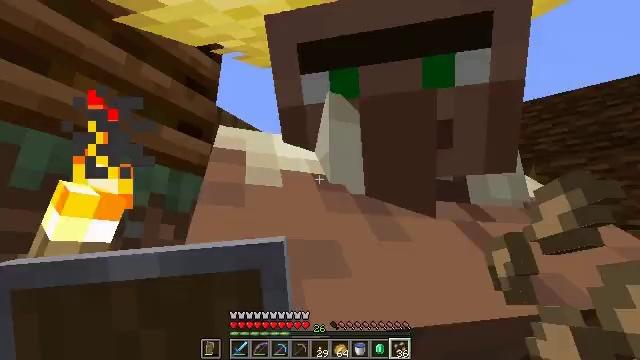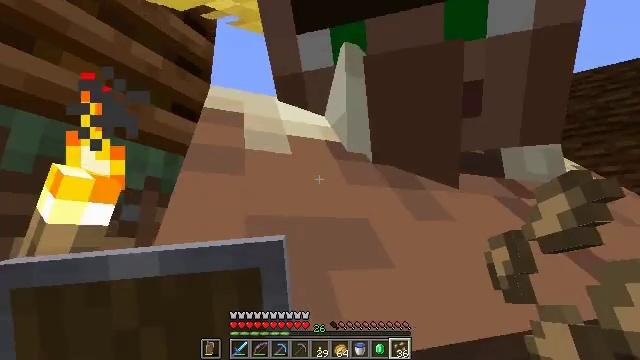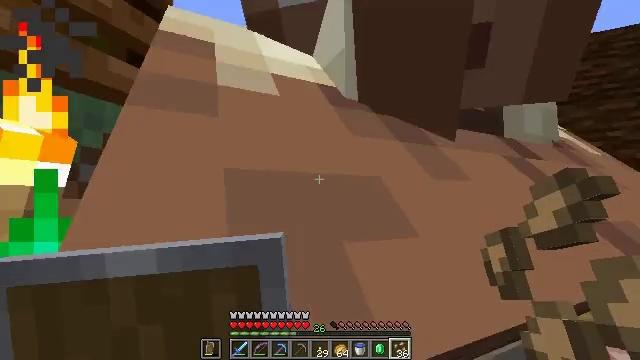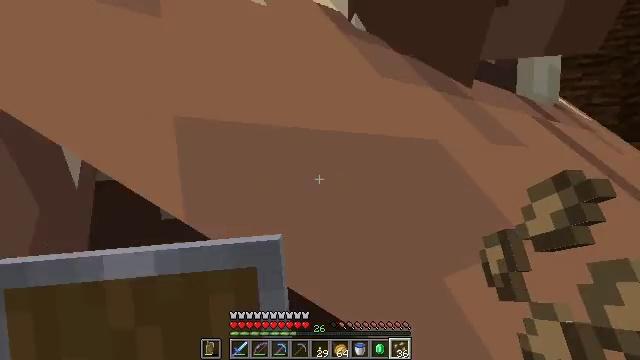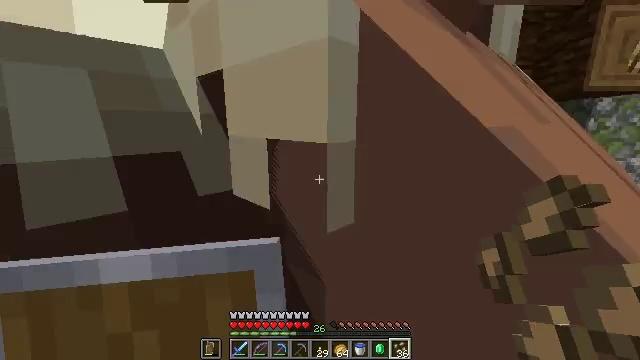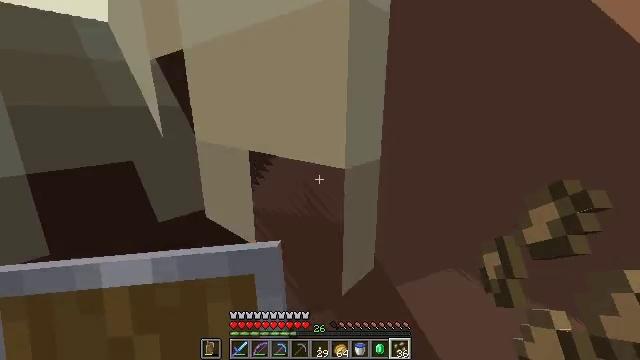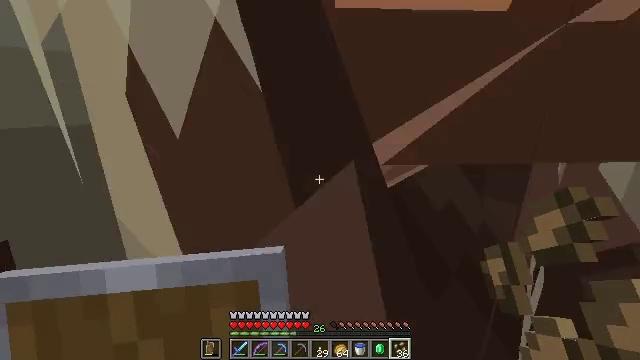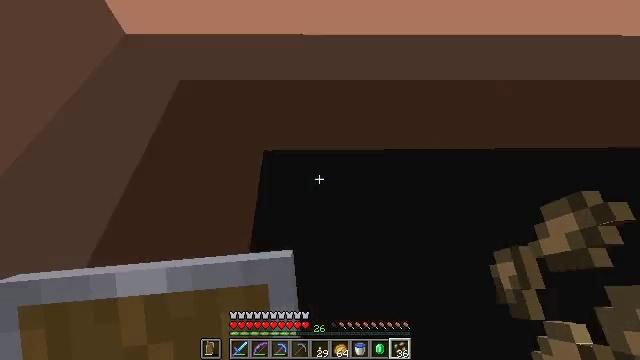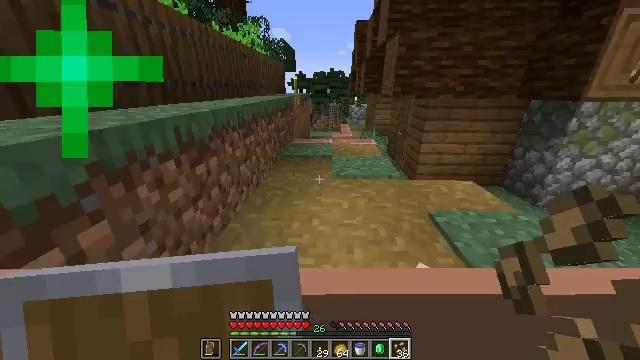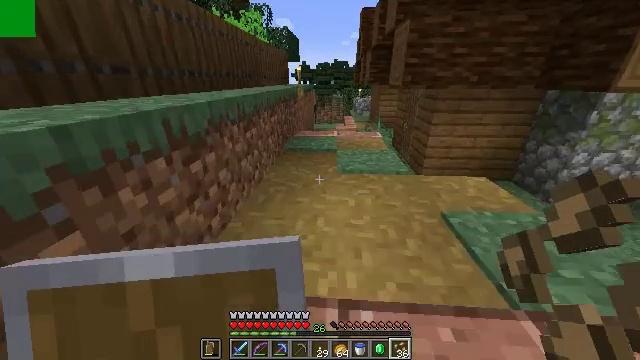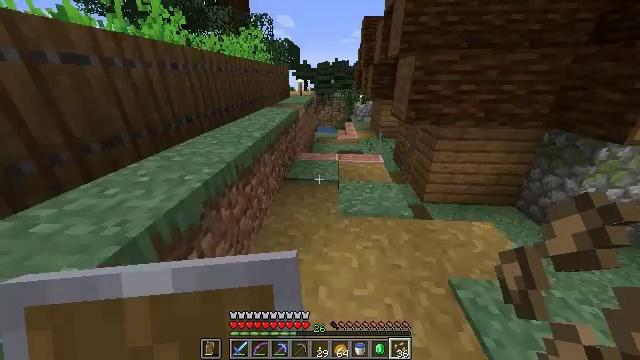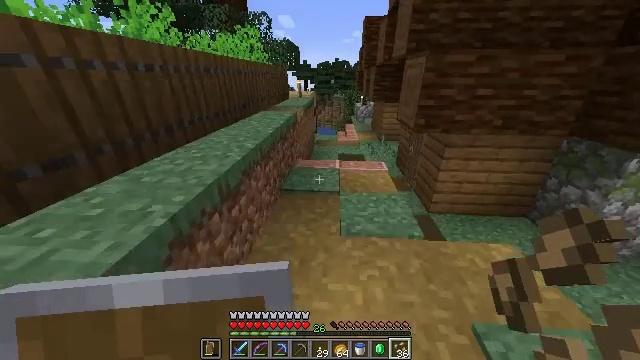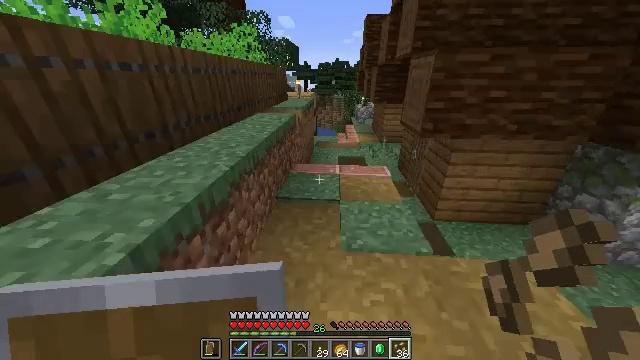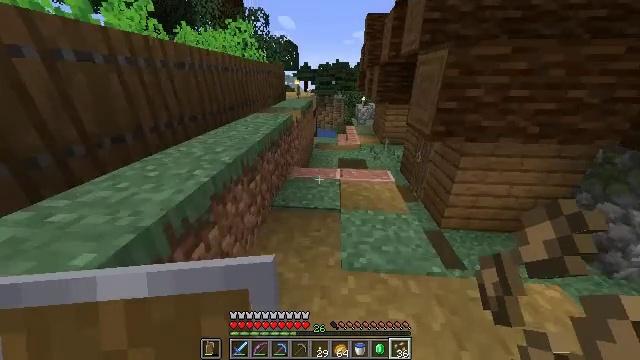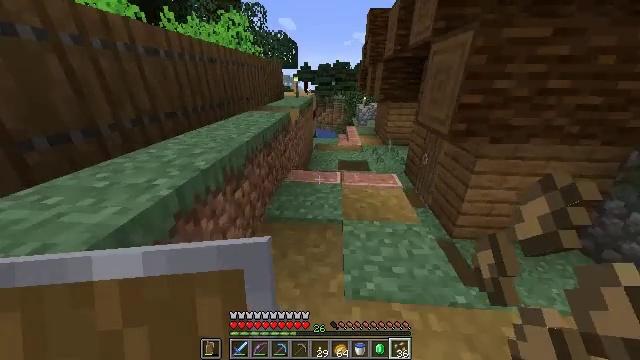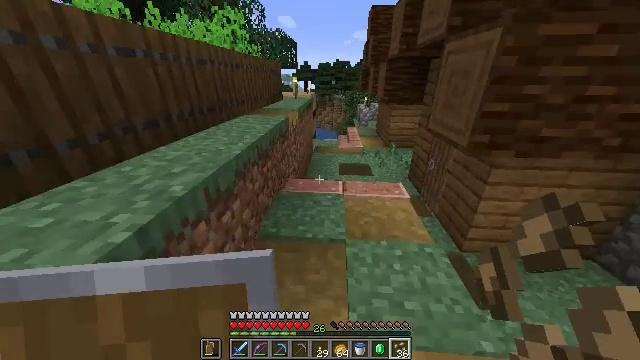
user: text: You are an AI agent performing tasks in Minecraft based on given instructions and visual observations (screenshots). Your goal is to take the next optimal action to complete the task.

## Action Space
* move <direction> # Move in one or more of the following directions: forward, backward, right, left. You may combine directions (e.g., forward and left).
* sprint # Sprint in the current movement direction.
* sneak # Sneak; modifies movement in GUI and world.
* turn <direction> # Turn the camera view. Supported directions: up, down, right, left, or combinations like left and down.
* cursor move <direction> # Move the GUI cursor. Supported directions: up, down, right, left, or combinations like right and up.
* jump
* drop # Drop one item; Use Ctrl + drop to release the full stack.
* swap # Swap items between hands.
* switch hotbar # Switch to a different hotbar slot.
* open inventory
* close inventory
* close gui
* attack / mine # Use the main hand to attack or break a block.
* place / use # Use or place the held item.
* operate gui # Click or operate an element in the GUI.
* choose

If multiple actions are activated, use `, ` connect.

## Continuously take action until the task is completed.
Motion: motion action
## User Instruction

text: Mine the barrel to retrieve its items.
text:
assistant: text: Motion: turn down
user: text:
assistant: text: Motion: turn right and down
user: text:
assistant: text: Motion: move forward, turn right and down
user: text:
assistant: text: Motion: move forward, turn right and down
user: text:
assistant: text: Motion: move forward, sprint, turn right and down
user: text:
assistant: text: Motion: move forward, sprint, turn down
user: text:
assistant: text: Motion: move forward, sprint, turn down
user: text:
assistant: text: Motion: move forward, turn left and down
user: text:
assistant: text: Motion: move forward, turn down
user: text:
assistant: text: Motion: move forward
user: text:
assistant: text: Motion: move forward
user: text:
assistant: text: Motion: move forward
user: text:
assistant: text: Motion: move forward
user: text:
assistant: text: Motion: move forward, sprint
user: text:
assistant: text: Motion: move forward, sprint
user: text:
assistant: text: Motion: move forward, sprint
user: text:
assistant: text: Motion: move forward
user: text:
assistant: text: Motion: move forward
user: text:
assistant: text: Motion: move forward
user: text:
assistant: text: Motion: move forward, turn left and up
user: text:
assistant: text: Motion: move forward
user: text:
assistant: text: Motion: move forward, turn right
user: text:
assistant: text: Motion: move forward, turn right and up
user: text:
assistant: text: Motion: move forward, jump
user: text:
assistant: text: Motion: move forward, jump
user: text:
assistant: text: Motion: move forward, jump
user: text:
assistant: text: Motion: move forward
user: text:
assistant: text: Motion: move forward
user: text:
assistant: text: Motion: move forward
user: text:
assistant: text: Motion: move forward